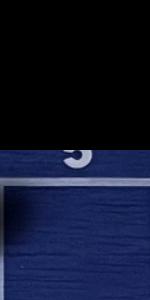
Label: Empty